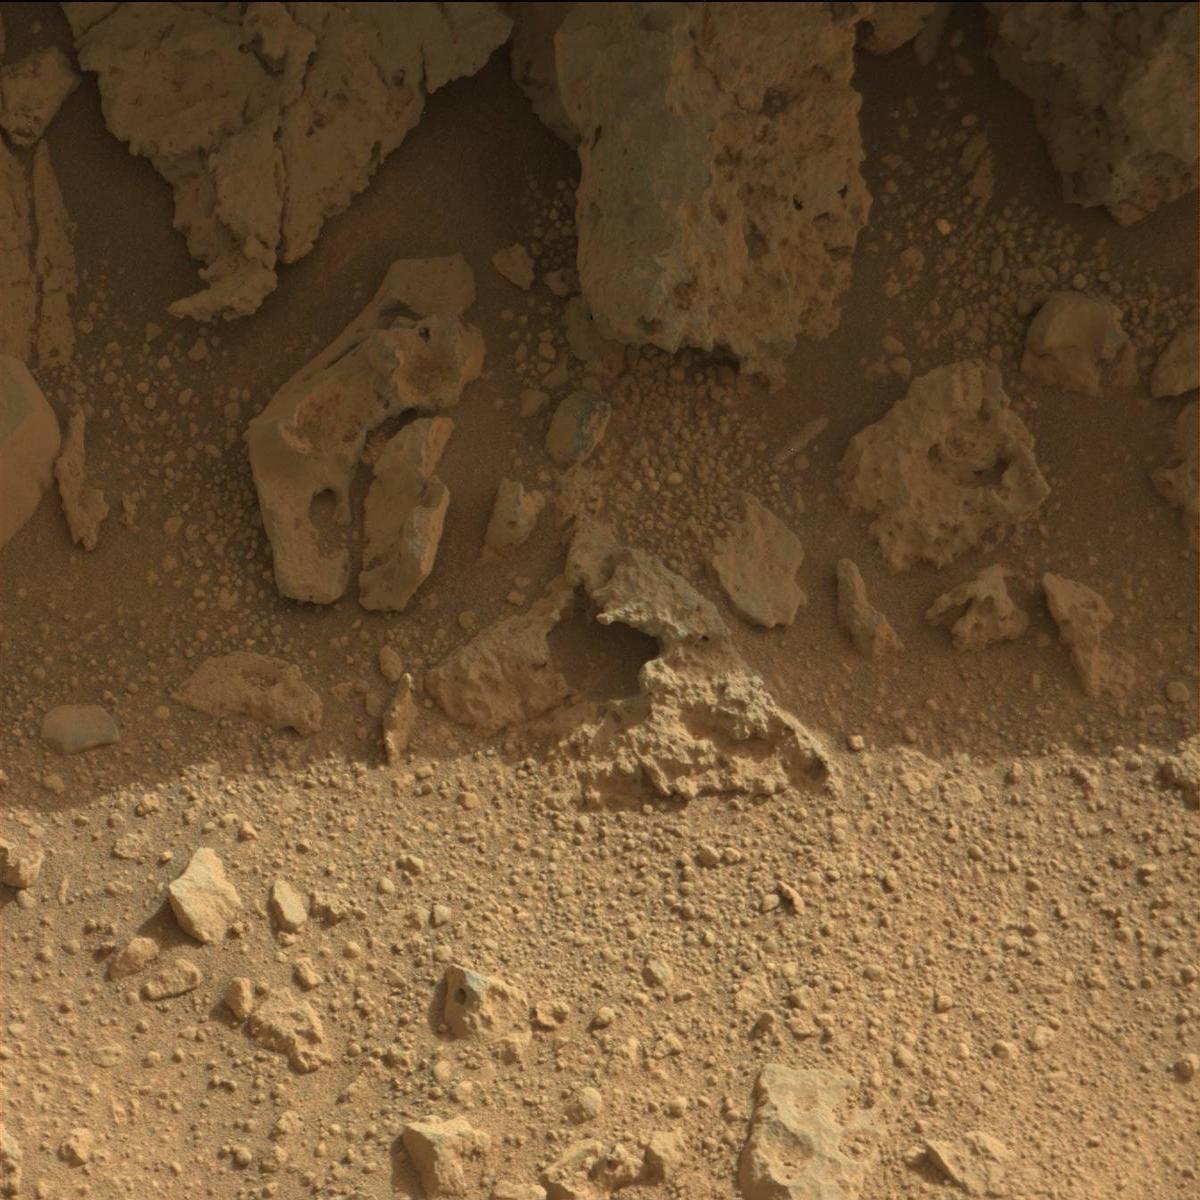
Terrain classes present: Bedrock, Rock, Sand / Soil